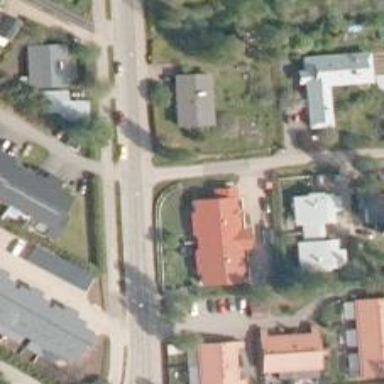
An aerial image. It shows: Cycleway.